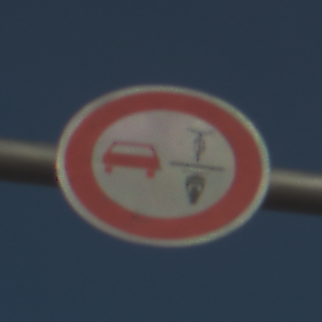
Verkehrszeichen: VerbotUeberholenEinspurigeFahrzeuge
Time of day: MorningAfternoon
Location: Outdoor (Suburban)
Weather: PartlyCloudy
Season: NotSpecified
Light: Natural